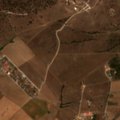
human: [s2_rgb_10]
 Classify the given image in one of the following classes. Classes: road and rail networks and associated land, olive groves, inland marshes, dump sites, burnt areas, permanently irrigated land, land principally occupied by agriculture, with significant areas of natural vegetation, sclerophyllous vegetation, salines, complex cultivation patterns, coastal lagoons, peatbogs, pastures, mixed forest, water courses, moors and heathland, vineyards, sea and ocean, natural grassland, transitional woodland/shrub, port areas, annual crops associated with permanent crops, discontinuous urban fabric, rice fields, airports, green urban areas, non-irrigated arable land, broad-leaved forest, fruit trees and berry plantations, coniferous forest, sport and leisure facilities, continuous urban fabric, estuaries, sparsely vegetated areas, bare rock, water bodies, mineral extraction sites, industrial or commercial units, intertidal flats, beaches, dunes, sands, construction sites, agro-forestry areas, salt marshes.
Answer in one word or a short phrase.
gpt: non-irrigated arable land, olive groves, agro-forestry areas